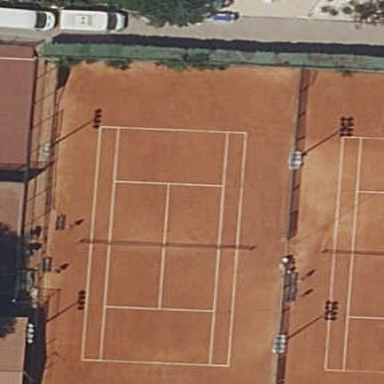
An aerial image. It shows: Tennis court surrounded by wire fence.